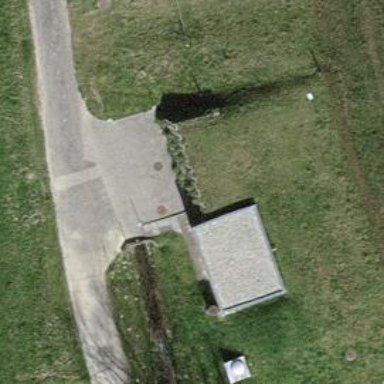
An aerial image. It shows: Culvert tunnel.